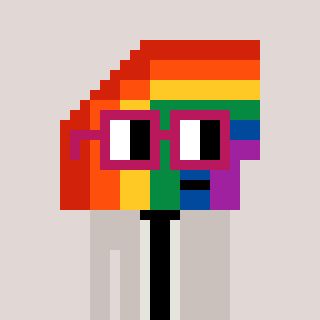
a pixel art character with square dark red glasses, a rainbow-shaped head and a foggrey-colored body on a warm background